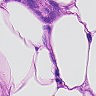
Metastatic tissue present: yes